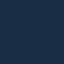
Label: SeaLake